Question: I'm trying to convert a rgb color to a UIColor by using a function i've found, but it cant seem to give me the right color. Why am i getting an completely wrong color from the one in photoshop?
Here is an illustration:

The color from the photoshop file is the following: 009d13
'''
UINavigationBar.appearance().barTintColor = UIColorFromRGB(009e13)
'''
# Function
'''
func UIColorFromRGB(rgbValue: UInt) -> UIColor {
return UIColor(
red: CGFloat((rgbValue & 0xFF0000) >> 16) / 255.0,
green: CGFloat((rgbValue & 0x00FF00) >> 8) / 255.0,
blue: CGFloat(rgbValue & 0x0000FF) / 255.0,
alpha: CGFloat(1.0)
)
}
'''
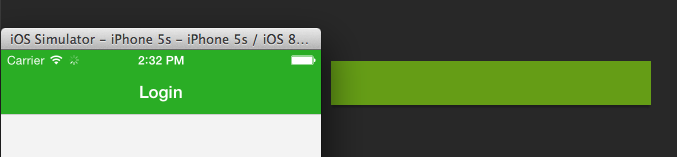
Answer: If you have hex code of a colour then best way is to use uicolor + hex lib.
<URL>
For swift
<URL>